This grayscale image was formed by reshaping a rotor test-rig vibration snapshot into a 2-D grid. Based on the visible evidence, which rotor condition applies: normal, misalignment, unbalance, looseness?
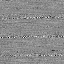
Answer: looseness